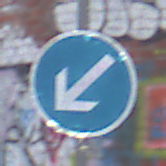
Verkehrszeichen: VorgeschriebeneVorbeifahrtLinks
Umgebung: Outdoor, Suburban
Tageszeit: MorningAfternoon
Wetter: Overcast
Licht: Natural
Jahreszeit: NotSpecified
Kontrast: LowContrast